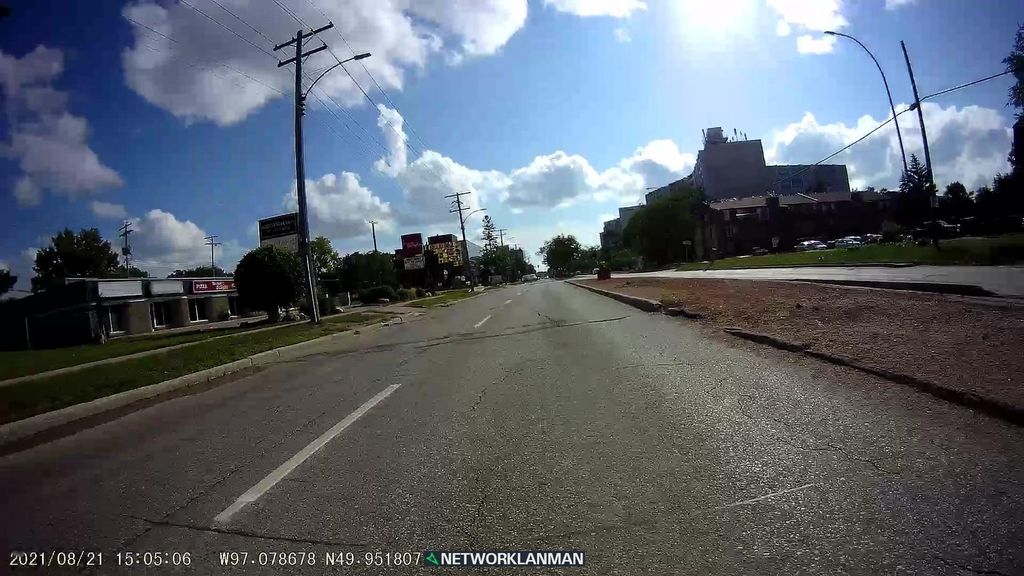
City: winnipeg